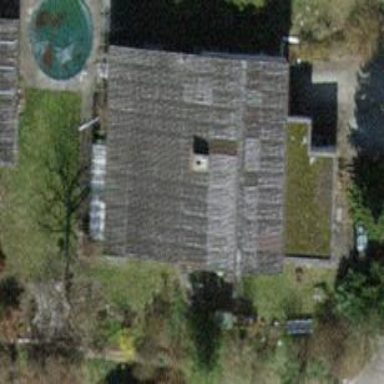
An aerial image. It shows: Detached building with gabled roof.